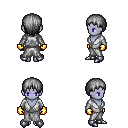
a pixel art fantasy rpg character, female body template, dark elf, purple skin, white robe, magenta pants, gray plain hairstyle, gold gloves, metal boots, four views (front, back, left, right), 2x2 character sprite sheet, small pixel art, hard edges, no anti-aliasing